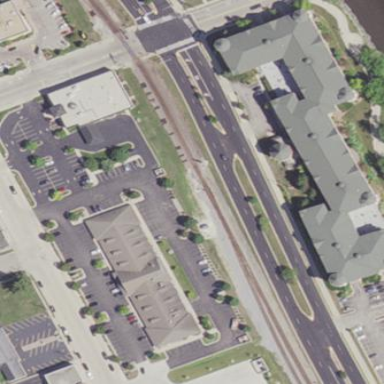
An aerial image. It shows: Commercial building.